Interaction volume radius: 10 \u00c5
Interaction volume height: 10 \u00c5
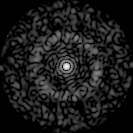
Disorder parameter: 0.8634